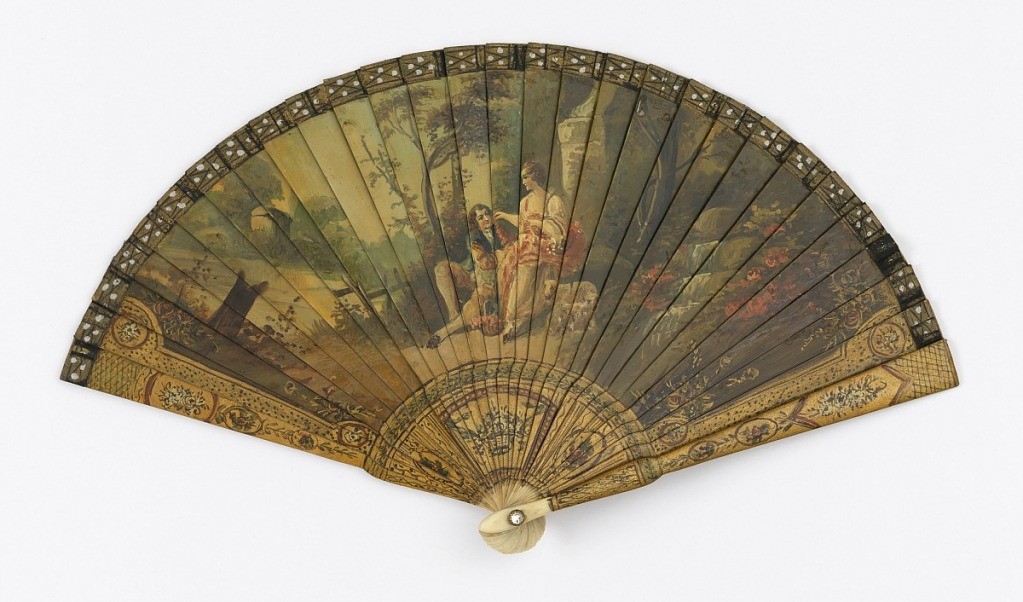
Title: Brisé fan and case
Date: late 19th century
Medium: Painted ivory sticks, silk ribbon, faceted stone
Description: Brisé fan. Painted ivory sticks. Obverse: figures of man and woman in landscape. Gorge and borders in "Vernis Martin" style, showing floral motifs within miniature cartouches. Reverse: landscape without figures. Rivet is set with a faceted stone. Fan case has removable lid.